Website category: sports
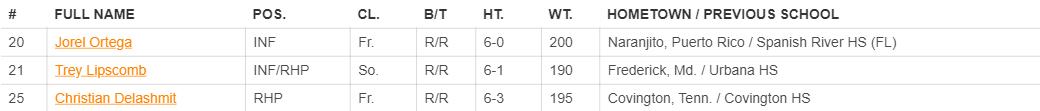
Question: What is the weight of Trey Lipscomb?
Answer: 190

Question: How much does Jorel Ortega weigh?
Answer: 200

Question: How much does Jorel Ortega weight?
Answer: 200

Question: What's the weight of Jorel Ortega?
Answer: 200

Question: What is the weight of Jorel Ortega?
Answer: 200

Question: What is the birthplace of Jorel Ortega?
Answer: Naranjito, Puerto Rico

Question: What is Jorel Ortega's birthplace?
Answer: Naranjito, Puerto Rico

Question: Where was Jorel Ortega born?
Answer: Naranjito, Puerto Rico

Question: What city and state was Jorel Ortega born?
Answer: Naranjito, Puerto Rico

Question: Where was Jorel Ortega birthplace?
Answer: Naranjito, Puerto Rico

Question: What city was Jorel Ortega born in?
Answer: Naranjito, Puerto Rico

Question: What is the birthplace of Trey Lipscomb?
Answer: Frederick, Md.

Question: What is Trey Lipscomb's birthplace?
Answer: Frederick, Md.

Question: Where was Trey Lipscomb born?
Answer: Frederick, Md.

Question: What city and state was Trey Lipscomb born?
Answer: Frederick, Md.

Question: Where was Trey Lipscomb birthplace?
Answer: Frederick, Md.

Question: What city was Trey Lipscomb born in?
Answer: Frederick, Md.

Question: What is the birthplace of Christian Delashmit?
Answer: Covington, Tenn.

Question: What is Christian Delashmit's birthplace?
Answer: Covington, Tenn.

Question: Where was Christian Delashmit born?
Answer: Covington, Tenn.

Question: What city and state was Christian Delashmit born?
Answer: Covington, Tenn.

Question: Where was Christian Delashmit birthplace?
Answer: Covington, Tenn.

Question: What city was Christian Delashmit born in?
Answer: Covington, Tenn.

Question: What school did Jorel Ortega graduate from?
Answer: Spanish River HS (FL)

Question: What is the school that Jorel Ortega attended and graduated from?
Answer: Spanish River HS (FL)

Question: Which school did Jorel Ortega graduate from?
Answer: Spanish River HS (FL)

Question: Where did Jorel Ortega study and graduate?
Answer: Spanish River HS (FL)

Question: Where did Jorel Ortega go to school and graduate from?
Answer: Spanish River HS (FL)

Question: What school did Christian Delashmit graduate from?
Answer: Covington HS

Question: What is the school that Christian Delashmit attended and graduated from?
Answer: Covington HS

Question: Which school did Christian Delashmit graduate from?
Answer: Covington HS

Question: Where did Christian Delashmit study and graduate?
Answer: Covington HS

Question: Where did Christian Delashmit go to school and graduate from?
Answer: Covington HS

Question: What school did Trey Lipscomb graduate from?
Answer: Urbana HS

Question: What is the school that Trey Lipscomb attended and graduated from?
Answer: Urbana HS

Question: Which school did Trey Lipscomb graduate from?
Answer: Urbana HS

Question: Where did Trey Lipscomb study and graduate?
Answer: Urbana HS

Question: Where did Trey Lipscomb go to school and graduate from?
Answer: Urbana HS